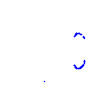
Particle: proton